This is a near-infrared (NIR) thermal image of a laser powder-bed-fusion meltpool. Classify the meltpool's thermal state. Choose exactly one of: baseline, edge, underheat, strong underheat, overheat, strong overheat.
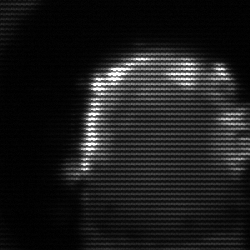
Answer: baseline